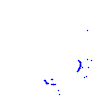
Particle: kaon